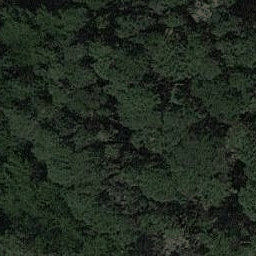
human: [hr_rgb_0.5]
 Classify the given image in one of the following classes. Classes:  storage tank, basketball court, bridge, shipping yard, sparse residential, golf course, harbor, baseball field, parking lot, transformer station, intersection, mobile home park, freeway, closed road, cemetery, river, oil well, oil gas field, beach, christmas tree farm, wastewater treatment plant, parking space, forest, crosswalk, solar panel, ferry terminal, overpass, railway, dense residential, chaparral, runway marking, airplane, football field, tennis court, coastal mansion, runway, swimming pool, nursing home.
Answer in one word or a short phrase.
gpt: forest